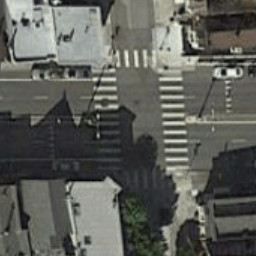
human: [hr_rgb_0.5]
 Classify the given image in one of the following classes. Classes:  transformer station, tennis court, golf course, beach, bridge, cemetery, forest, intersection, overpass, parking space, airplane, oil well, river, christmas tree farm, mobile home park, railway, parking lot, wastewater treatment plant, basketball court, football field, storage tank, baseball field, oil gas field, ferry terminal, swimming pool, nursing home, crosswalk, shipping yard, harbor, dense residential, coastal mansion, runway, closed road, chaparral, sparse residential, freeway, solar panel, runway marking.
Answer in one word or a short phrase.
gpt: crosswalk